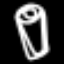
Label: hourglass